Interaction volume radius: 10 \u00c5
Interaction volume height: 35 \u00c5
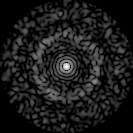
Disorder parameter: 0.8395